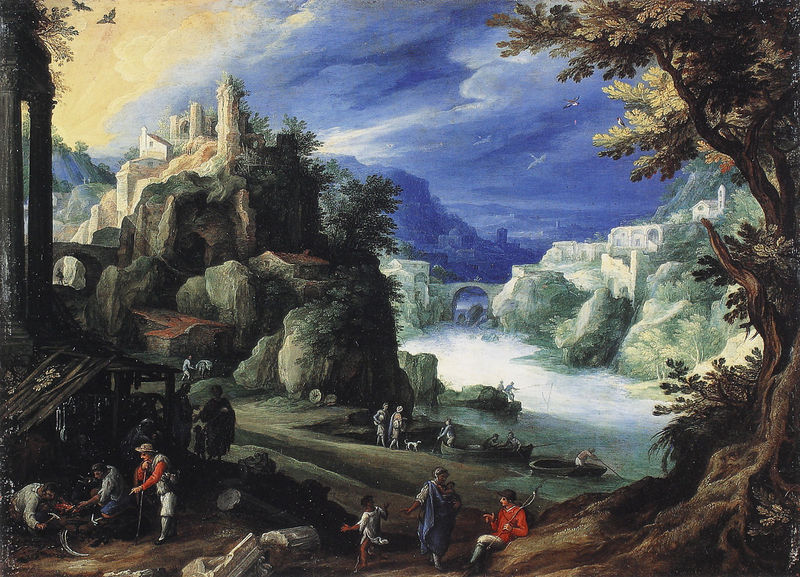
Titel: Phantastische Gebirgslandschaft
Künstler: Paul Bril
Institution: Edinburgh, National Gallery of Scotland
Schlagwörter: baum, berg, blau, gemälde, himmel, schatten, umhang, vogel, wasser, weiß, wolken, bäume, fluss, frauen, gelb, grün, menschen, licht, männer, nacht, schwarz, säulen, gebäude, hund, hunde, rot, schloss, tiere, weg, leute, malerei, sonnenaufgang, vögel, brücke, sonne, kind, wasserfall, boot, boote, kinder, ruhen, bogen, stab, arbeiten, fels, klippen, dorf, sonnenuntergang, pause, rast, arbeiter, unwetter, tor, ruine, burg, handwerker, wurzeln, tempel, hirten